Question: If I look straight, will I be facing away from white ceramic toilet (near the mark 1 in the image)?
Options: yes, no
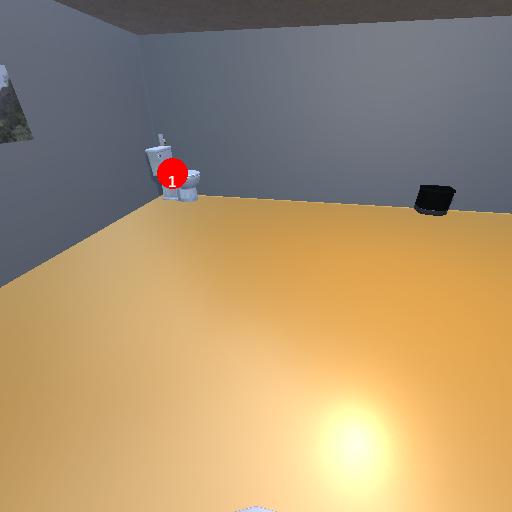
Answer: yes